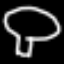
Label: mushroom